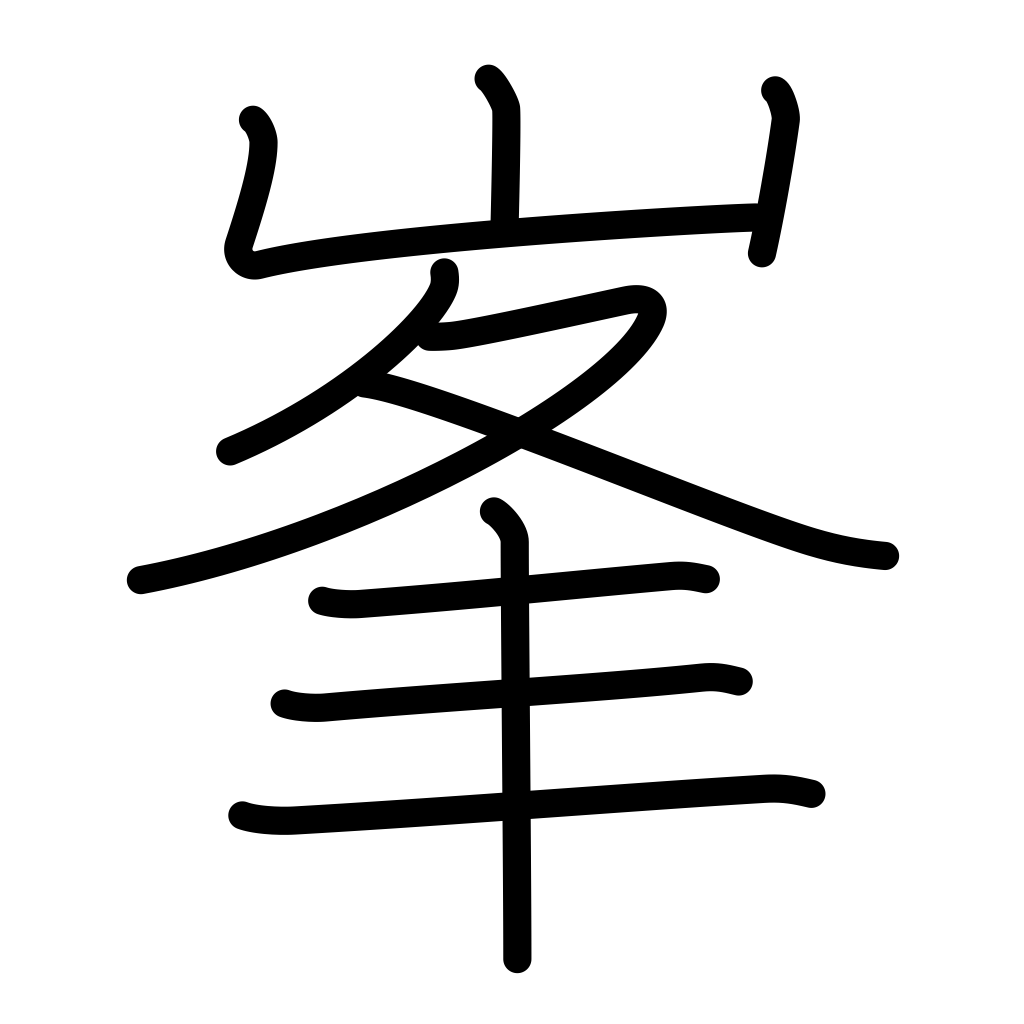
Meaning: peak, summit